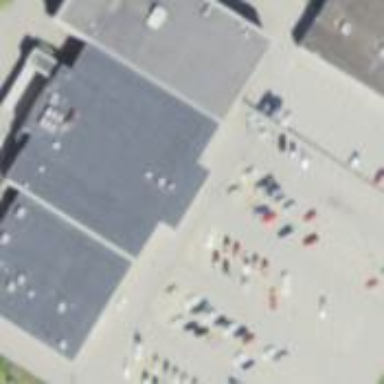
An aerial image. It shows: Building that houses supermarket.